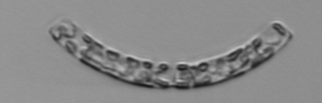
Label: Guinardia_striata